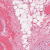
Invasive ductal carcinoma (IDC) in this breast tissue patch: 0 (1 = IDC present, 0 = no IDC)